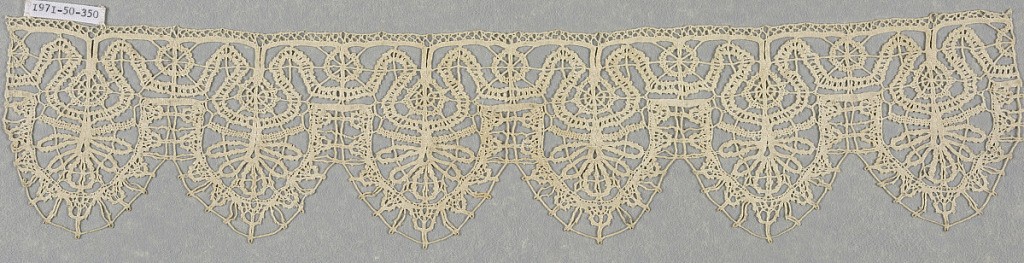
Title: Band fragment
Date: early 17th century
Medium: linen Technique: bobbin lace, continuous braid-like
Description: Band fragment has six oval tabs that are filled with radiating floral forms. Below tabs is a staggered scrolling line filled with wheel-like forms.